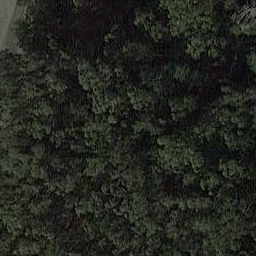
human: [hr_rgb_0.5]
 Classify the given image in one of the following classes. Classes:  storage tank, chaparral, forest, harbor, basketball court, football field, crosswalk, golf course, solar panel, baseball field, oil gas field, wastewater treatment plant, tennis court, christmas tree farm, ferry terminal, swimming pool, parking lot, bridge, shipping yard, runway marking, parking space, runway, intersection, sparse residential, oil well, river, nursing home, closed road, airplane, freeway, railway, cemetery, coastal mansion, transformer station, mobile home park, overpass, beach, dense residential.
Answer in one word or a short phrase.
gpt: forest